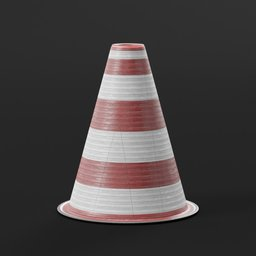
Label: tools